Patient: sex M, age 52
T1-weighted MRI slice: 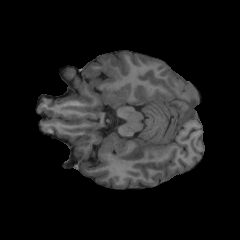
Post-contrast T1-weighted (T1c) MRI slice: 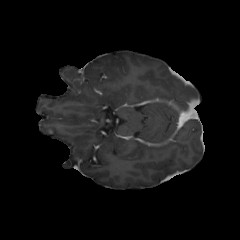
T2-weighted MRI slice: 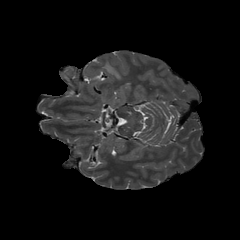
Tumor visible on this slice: yes
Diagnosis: Glioblastoma, IDH-wildtype
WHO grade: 4